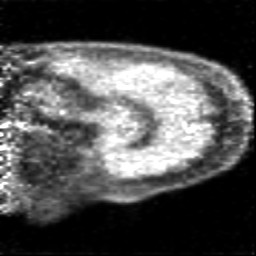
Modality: PET
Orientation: sagittal
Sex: male
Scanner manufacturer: siemens